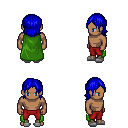
a pixel art fantasy rpg character, male body template, human, dark skin, green cape, red pants, blue long bangs hairstyle, white slippers, four views (front, back, left, right), 2x2 character sprite sheet, small pixel art, hard edges, no anti-aliasing